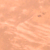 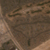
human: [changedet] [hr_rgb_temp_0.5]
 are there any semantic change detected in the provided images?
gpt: New constructions and roads are present in the desert.